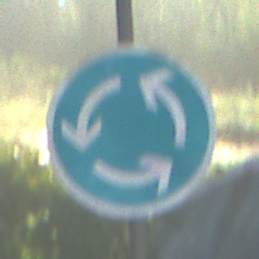
Verkehrszeichen: Kreisverkehr
Umgebung: Outdoor, Suburban
Tageszeit: SunriseSunset
Wetter: PartlyCloudy
Licht: Natural
Jahreszeit: NotSpecified
Kontrast: HighContrast